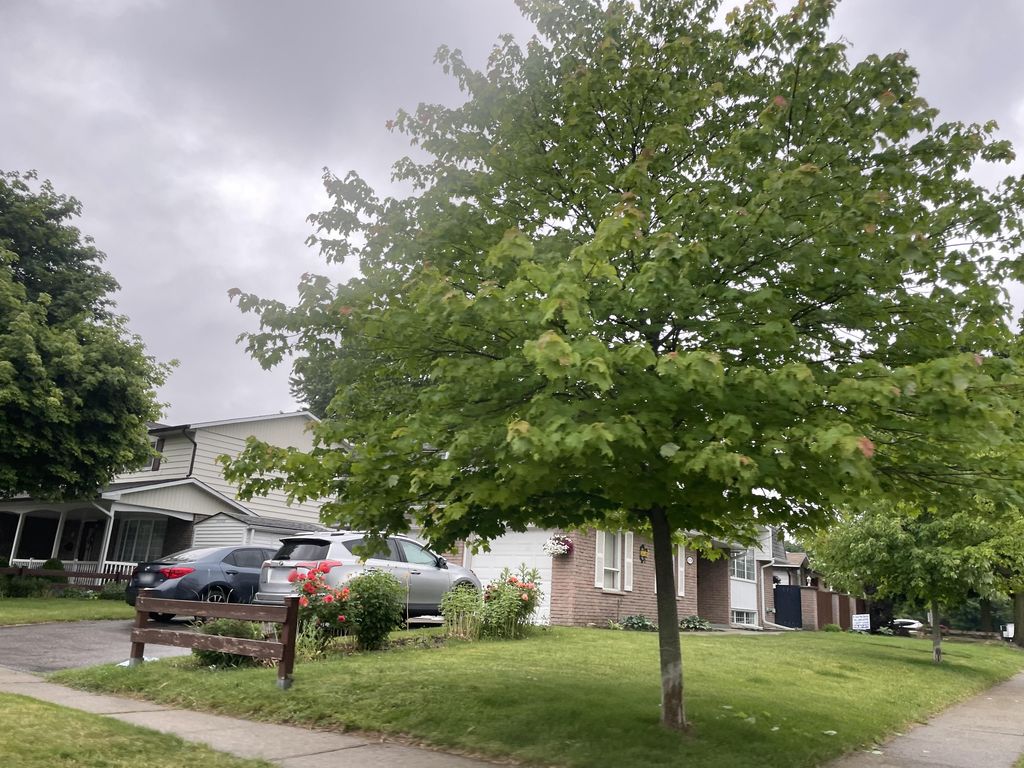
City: kitchener-waterloo